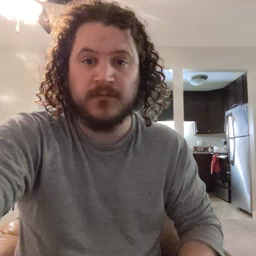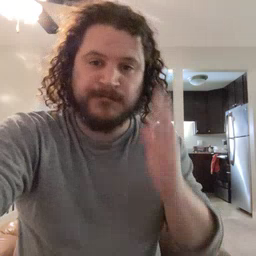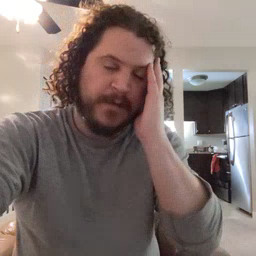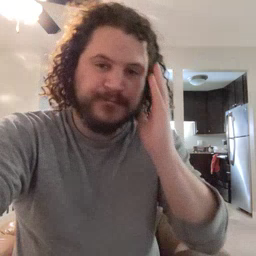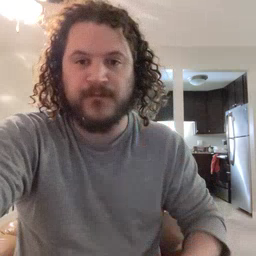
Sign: bed